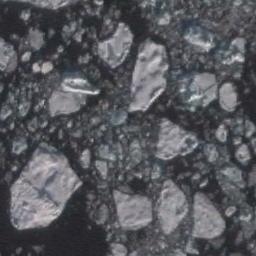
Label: sea_ice